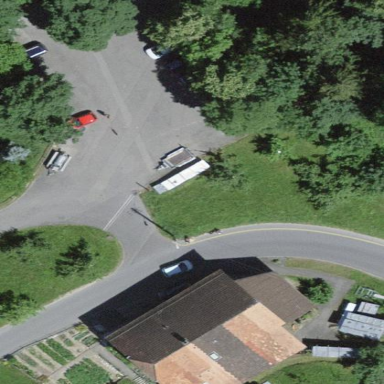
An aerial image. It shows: Parking area with asphalt surface.